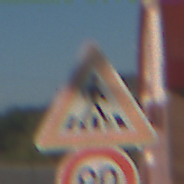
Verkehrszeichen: FussgaengerueberwegLinks
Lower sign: Geschwindigkeit90
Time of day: MorningAfternoon
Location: Outdoor (Urban)
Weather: Clear
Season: NotSpecified
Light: Natural